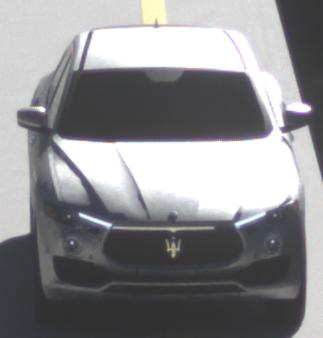
Make: Maserati
Model: Levante GT Hybrid
Detailed model: Levante
Model produced from: 2021/07
Model produced until: 2022/10
Doors: 4
Color: white
Road condition: dry road
Daytime: morning or afternoon
Contrast: high contrast